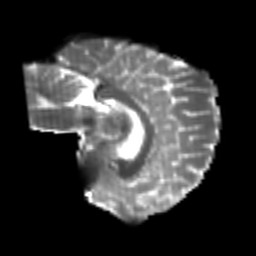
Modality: T2w
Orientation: sagittal
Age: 25
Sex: female
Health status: healthy
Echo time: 0.074 s